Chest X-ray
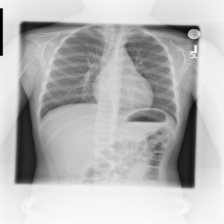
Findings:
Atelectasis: negative
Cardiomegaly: negative
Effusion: negative
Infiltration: negative
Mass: negative
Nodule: negative
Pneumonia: negative
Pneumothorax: negative
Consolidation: negative
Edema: negative
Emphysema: negative
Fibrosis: negative
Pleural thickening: negative
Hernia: negative